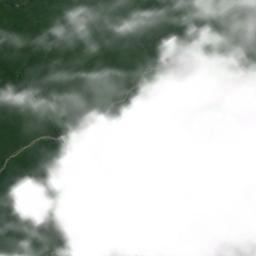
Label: cloud